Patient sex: F
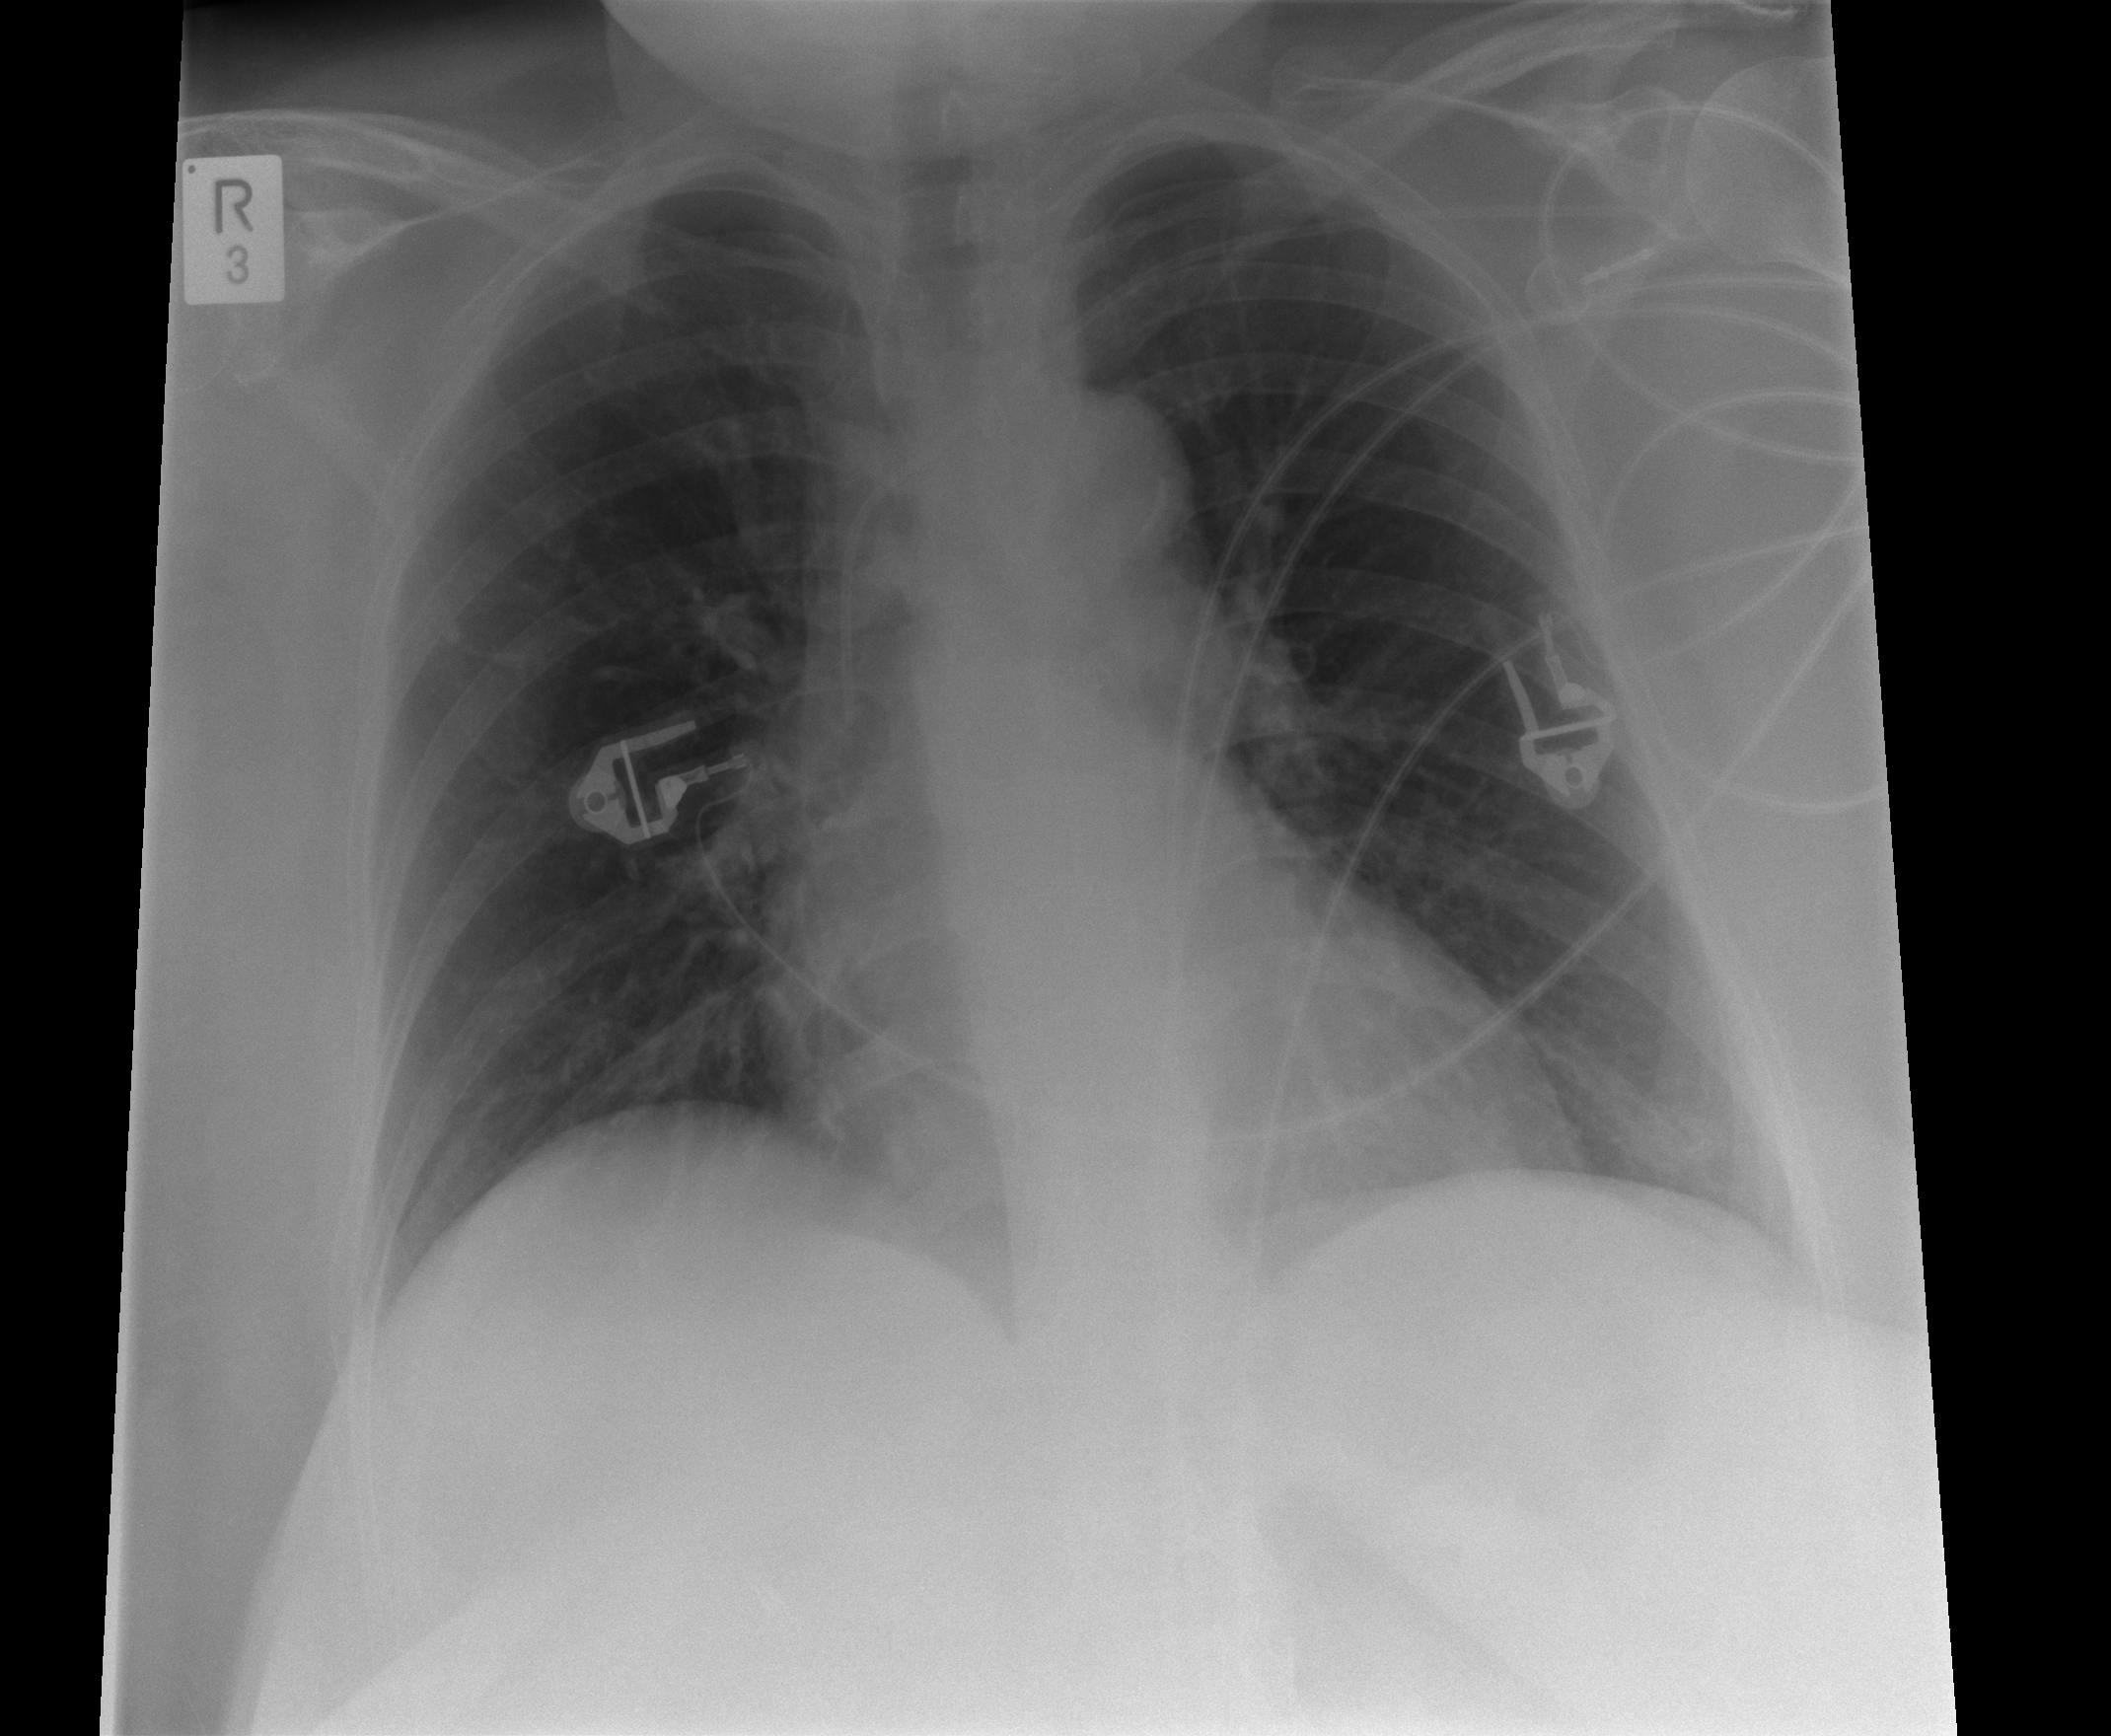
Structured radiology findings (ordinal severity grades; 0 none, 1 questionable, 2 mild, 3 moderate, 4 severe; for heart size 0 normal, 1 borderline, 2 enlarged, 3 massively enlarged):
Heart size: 1
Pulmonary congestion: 0
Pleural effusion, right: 0
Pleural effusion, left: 0
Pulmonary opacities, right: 0
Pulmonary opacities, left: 0
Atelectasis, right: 1
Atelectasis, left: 1